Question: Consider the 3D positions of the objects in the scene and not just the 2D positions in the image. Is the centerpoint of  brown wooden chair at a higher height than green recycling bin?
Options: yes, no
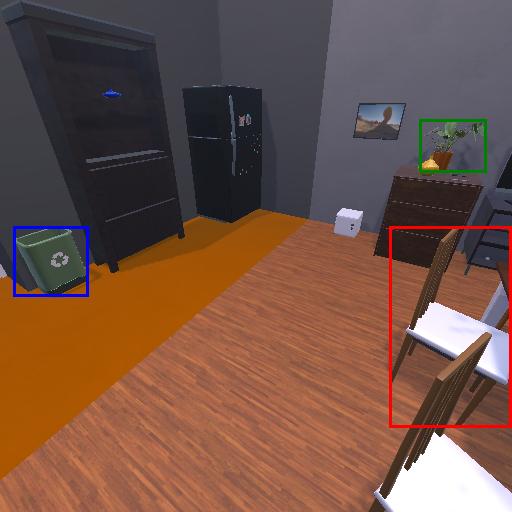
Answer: yes